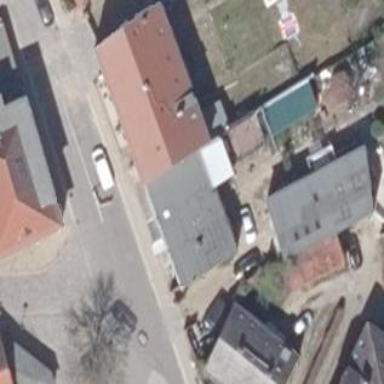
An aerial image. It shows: Part of building.